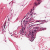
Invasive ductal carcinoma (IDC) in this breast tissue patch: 0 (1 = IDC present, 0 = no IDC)